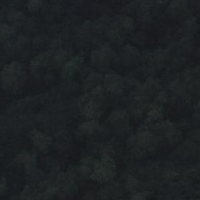
EUNIS habitat code: 43
Species observed at this site:
Circaea lutetiana